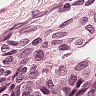
Metastatic tissue present: yes